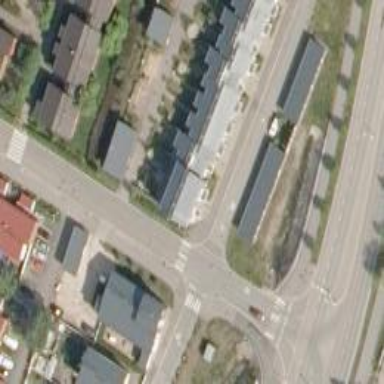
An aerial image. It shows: Road with "give way" sign.